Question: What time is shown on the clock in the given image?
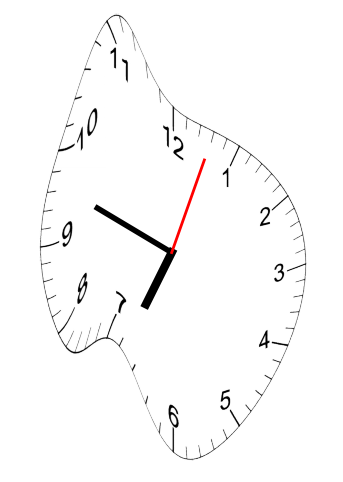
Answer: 06:48:03